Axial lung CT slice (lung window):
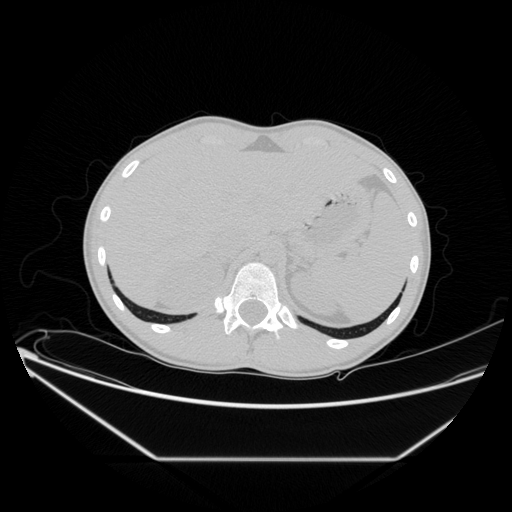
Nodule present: no